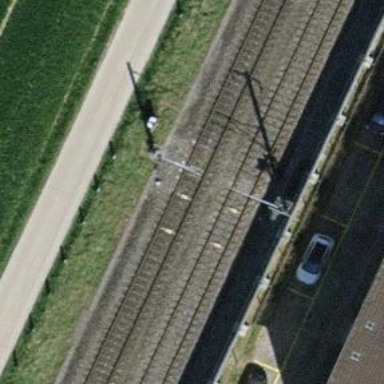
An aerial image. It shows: Railway signal.